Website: bh-photo
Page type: address-validator
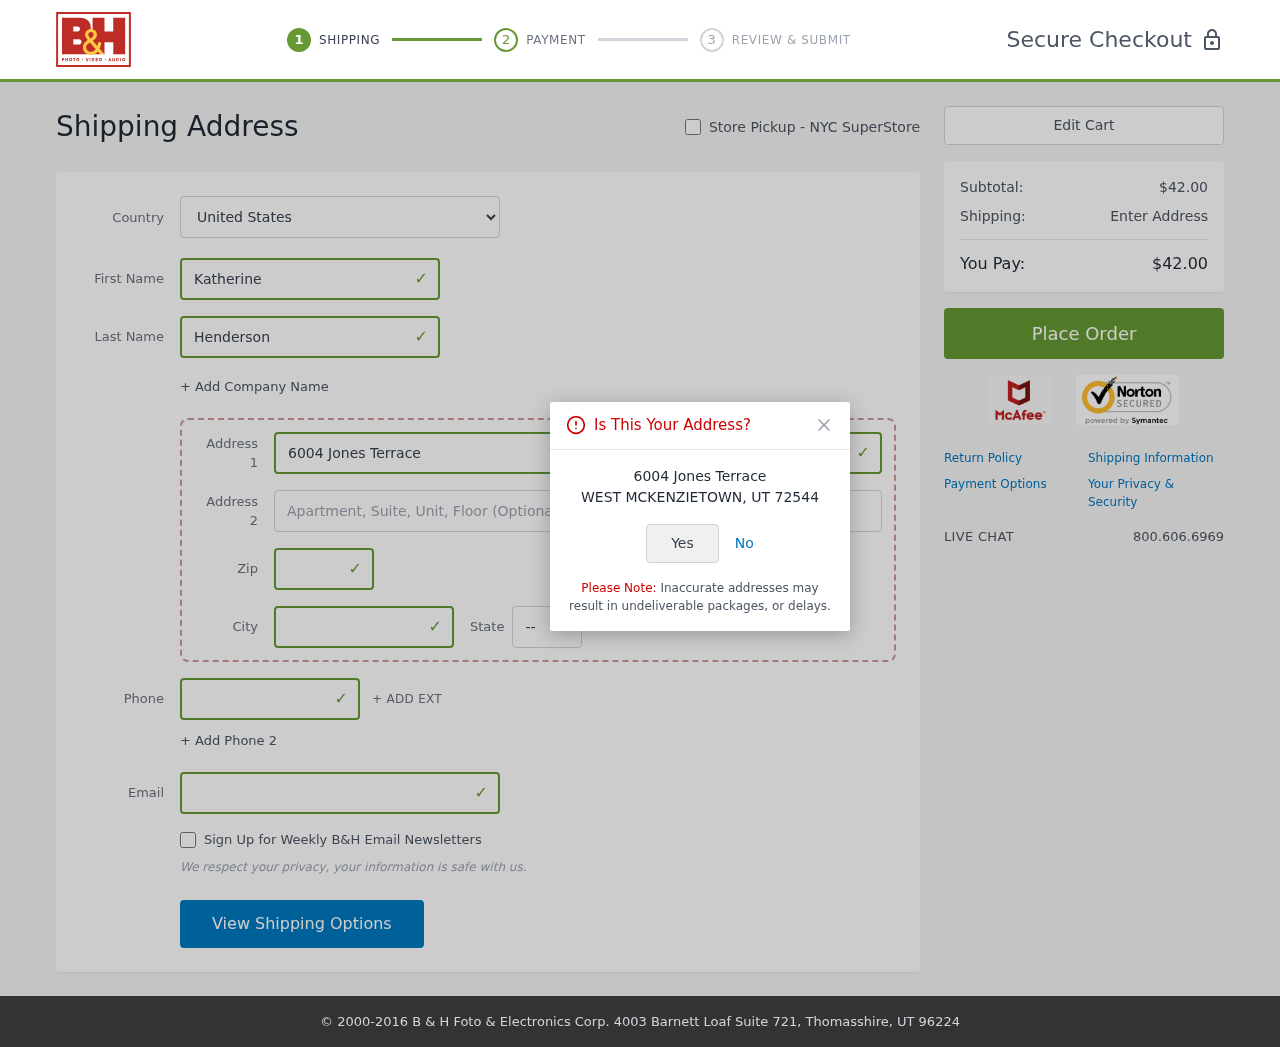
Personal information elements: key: PII_CITY
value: West Mckenzietown
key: PII_COUNTRY
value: United States
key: PII_EMAIL
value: katherine_henderson@gmail.com
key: PII_FIRSTNAME
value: Katherine
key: PII_LASTNAME
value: Henderson
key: PII_PHONE
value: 3096668555
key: PII_POSTCODE
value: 72544
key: PII_STATE_ABBR
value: UT
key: PII_STREET
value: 6004 Jones Terrace
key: PII_CITY_CONFIRM
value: WEST MCKENZIETOWN
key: PII_POSTCODE_FULL
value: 72544
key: PII_POSTCODE_NUMERIC
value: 72544
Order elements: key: ORDER_SUBTOTAL
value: $42.00
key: ORDER_TOTAL
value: $42.00